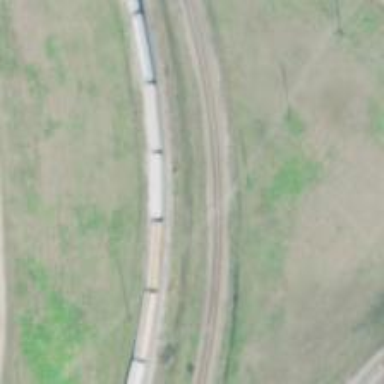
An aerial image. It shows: Railway track marked with milepost "AN".